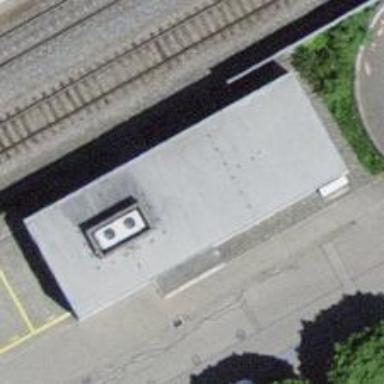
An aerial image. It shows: Signal box along the railway.